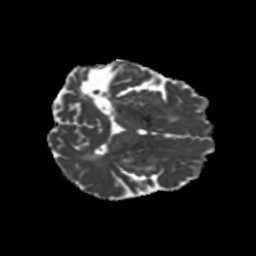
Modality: MD
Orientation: axial
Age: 62
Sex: female
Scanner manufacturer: siemens
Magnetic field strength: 3 T
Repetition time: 5.25 s
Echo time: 0.08 s